Field crop: maize
Growth stage: 2
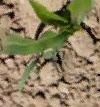
Species: maize